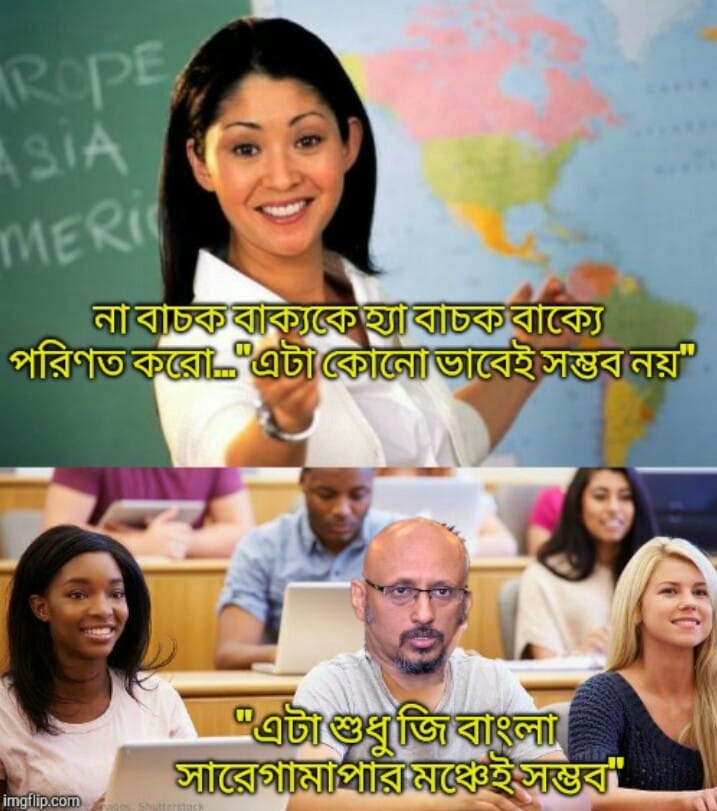
Text: না বাচক বাক্যকে হ্যা বাচক বাঁকে পরিণত করো, " এটা কোনো ভাবেই সম্ভব নয়" "এটা শুধু জি বাংলা সারেগামাপার মঞ্চেই সম্ভব"
Label: Non Hate